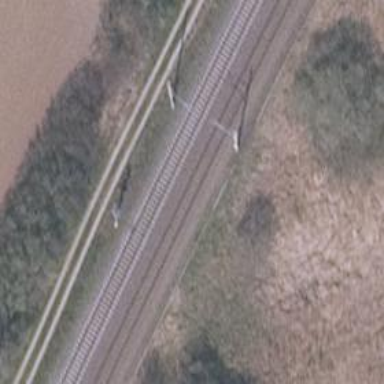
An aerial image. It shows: Railway signal.